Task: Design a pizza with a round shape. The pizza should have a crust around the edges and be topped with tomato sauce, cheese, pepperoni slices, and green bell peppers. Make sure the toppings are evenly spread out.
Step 404:
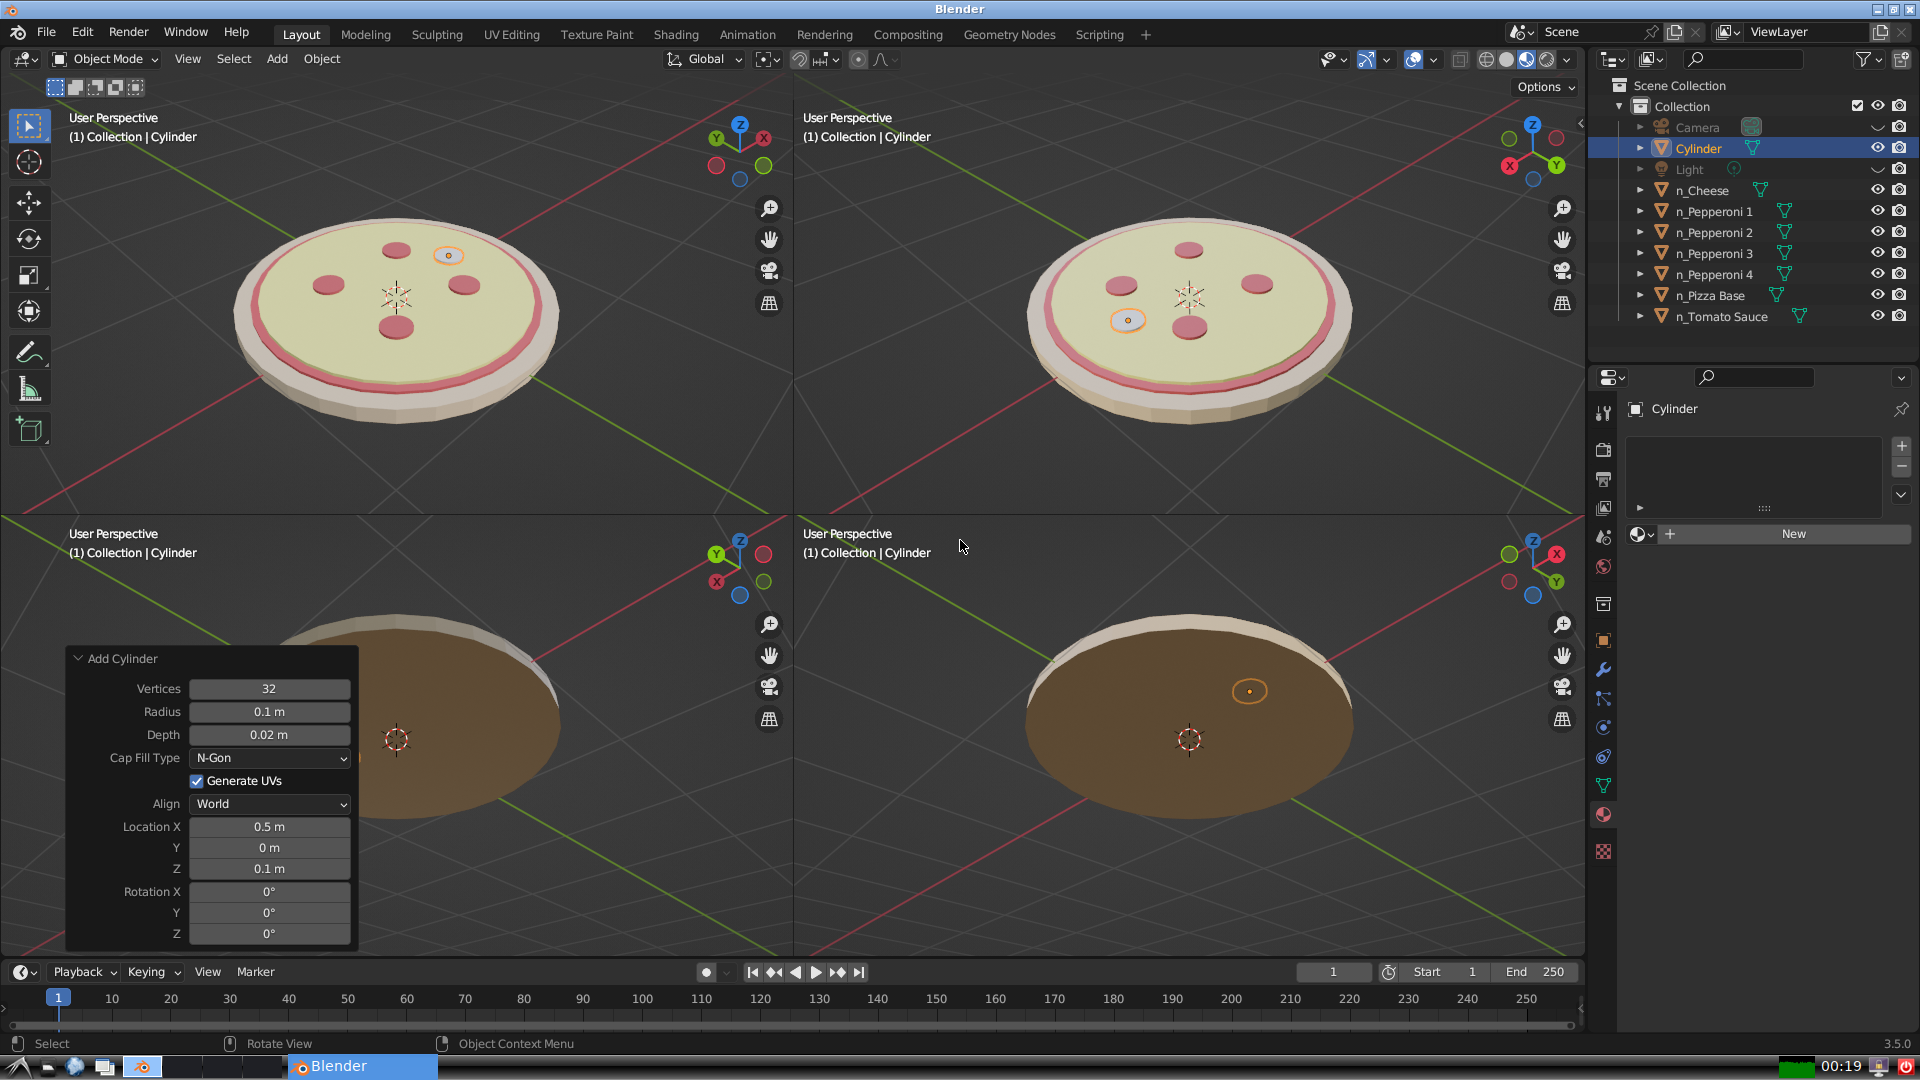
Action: {"mouse_move": [1608, 631]}